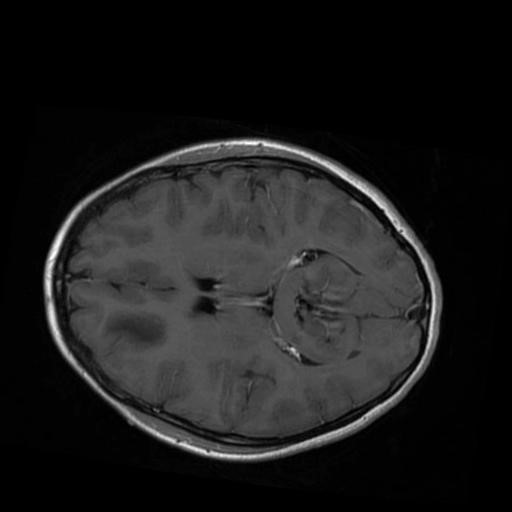
Label: brain_glioma